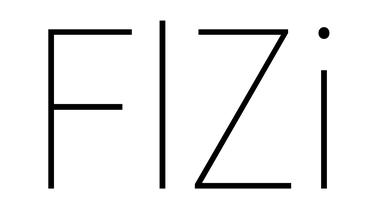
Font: Roboto_Condensed_Thin